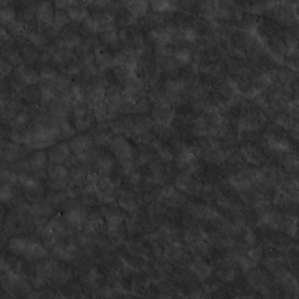
Label: non_frost